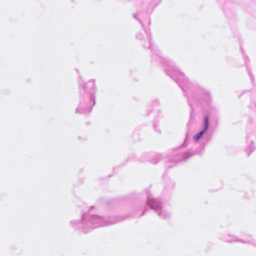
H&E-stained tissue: Breast